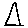
Label: triangle